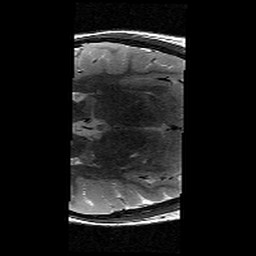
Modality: T2w
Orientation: axial
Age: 13
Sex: male
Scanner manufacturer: siemens
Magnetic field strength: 3 T
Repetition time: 8.46 s
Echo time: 0.067 s